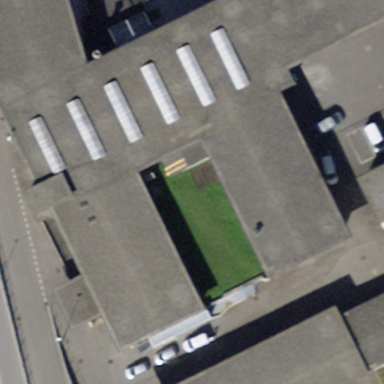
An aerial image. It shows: Industrial building.